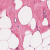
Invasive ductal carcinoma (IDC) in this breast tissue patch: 0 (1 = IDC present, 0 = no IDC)